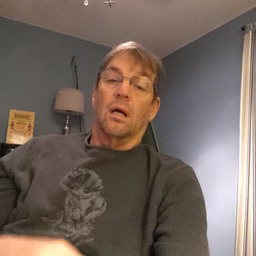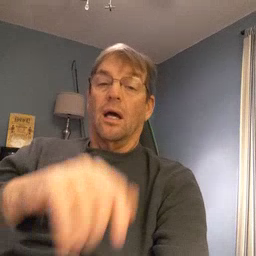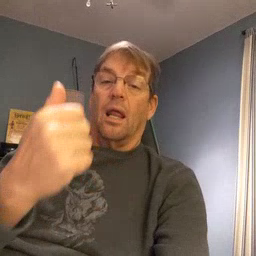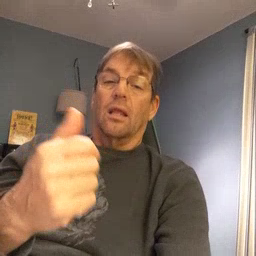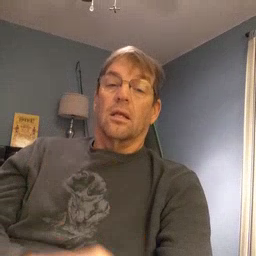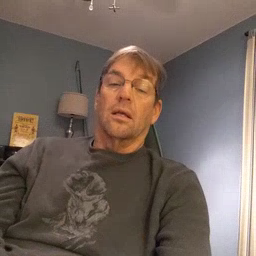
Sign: another